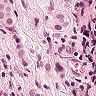
Metastatic tissue present: yes